Field crop: maize
Growth stage: 2
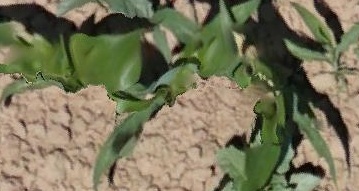
Species: maize